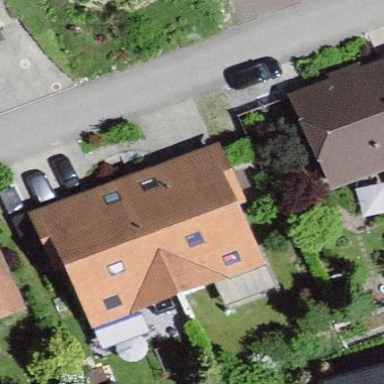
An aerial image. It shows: Terrace building.